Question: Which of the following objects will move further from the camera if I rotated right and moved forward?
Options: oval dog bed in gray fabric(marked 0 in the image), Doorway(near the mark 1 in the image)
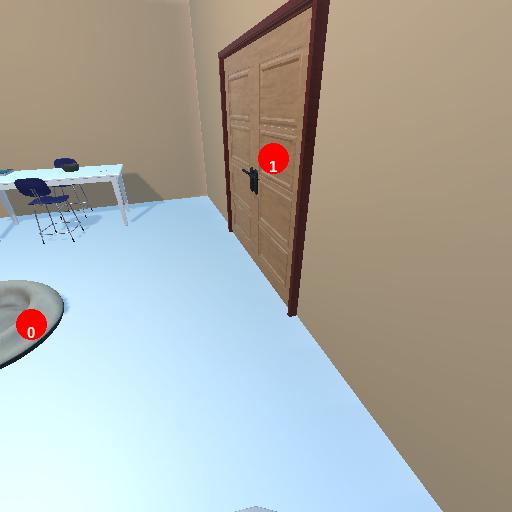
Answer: oval dog bed in gray fabric(marked 0 in the image)